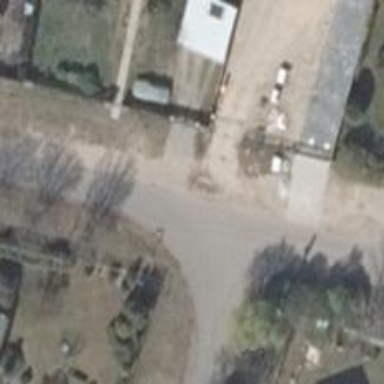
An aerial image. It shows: Residential road.